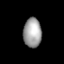
Tissue: lung
Cell type: Fibroblasts
Senescence score: 0.5542
Nuclear area (px): 524
Mean DAPI intensity: 159.443